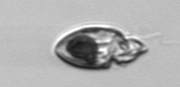
Label: Katodinium_or_Torodinium